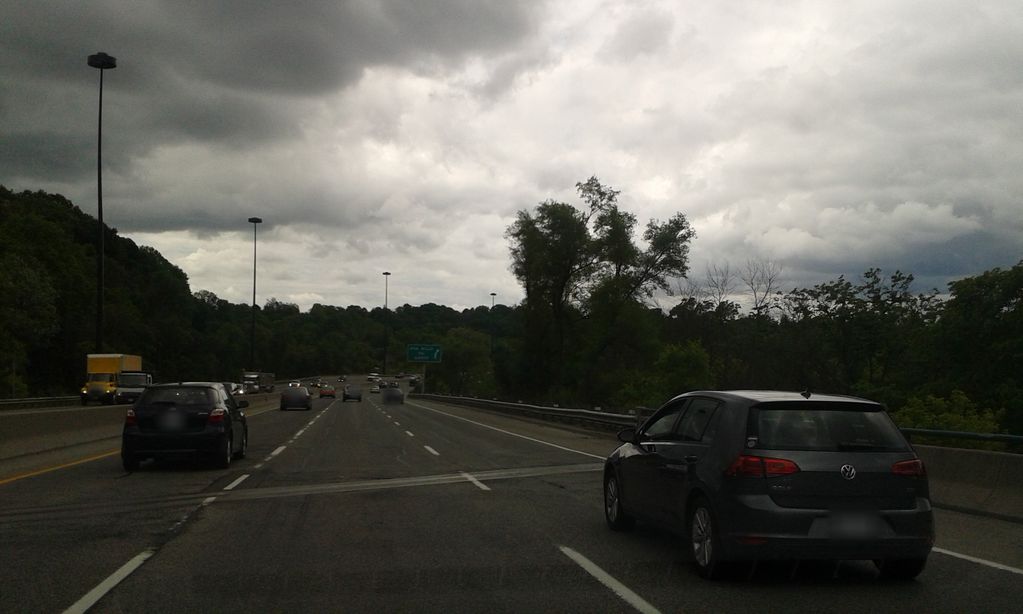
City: toronto